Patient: sex M, age 46
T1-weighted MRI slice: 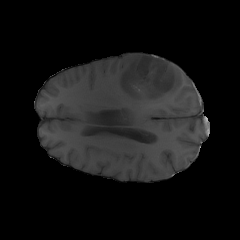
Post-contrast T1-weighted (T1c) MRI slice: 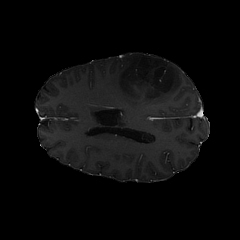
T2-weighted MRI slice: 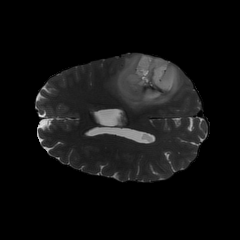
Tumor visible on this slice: yes
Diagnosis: Astrocytoma, IDH-mutant
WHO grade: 3